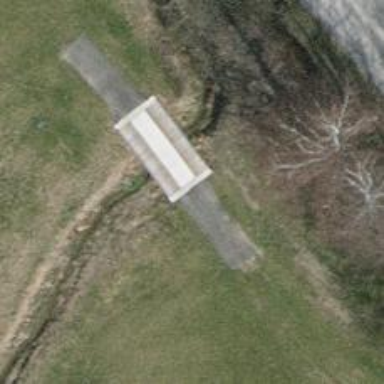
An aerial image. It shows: Path on bridge.